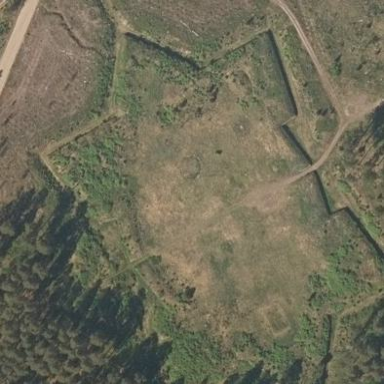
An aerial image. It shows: Park with historic fort.